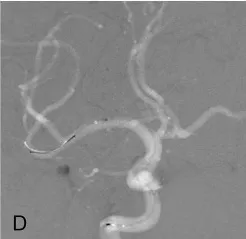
Key steps of the PED rescue maneuver. And into the middle cerebral artery.
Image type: radiology (mri)